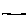
Label: line